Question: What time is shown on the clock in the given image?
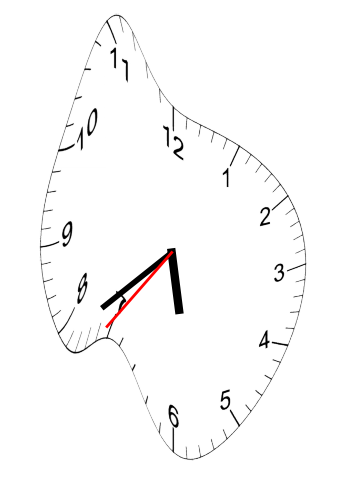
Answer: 05:38:36